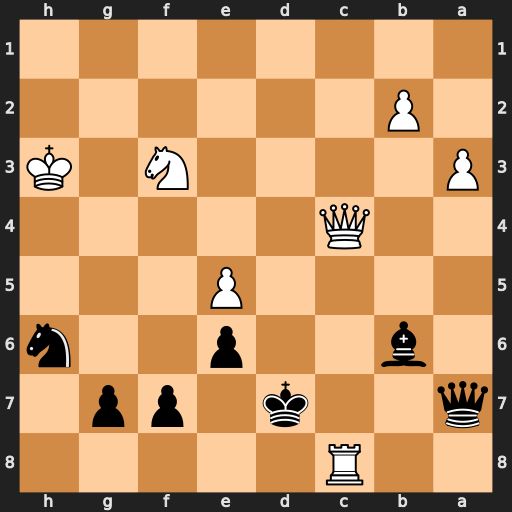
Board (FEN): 2R5/q2k1pp1/1b2p2n/4P3/2Q5/P4N1K/1P6/8
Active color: b
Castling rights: -
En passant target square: -
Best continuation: Qb7 Qc3 Qxc8 Qxc8+ Kxc8